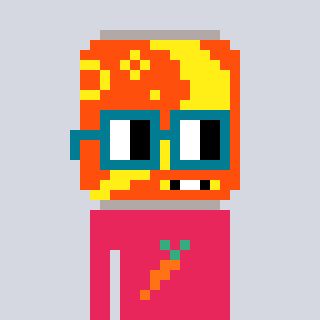
a pixel art character with square dark green glasses, a pop-shaped head and a redpinkish-colored body on a cool background